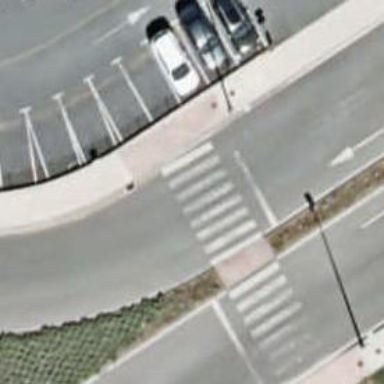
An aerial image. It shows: Uncontrolled road crossing.